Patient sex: F
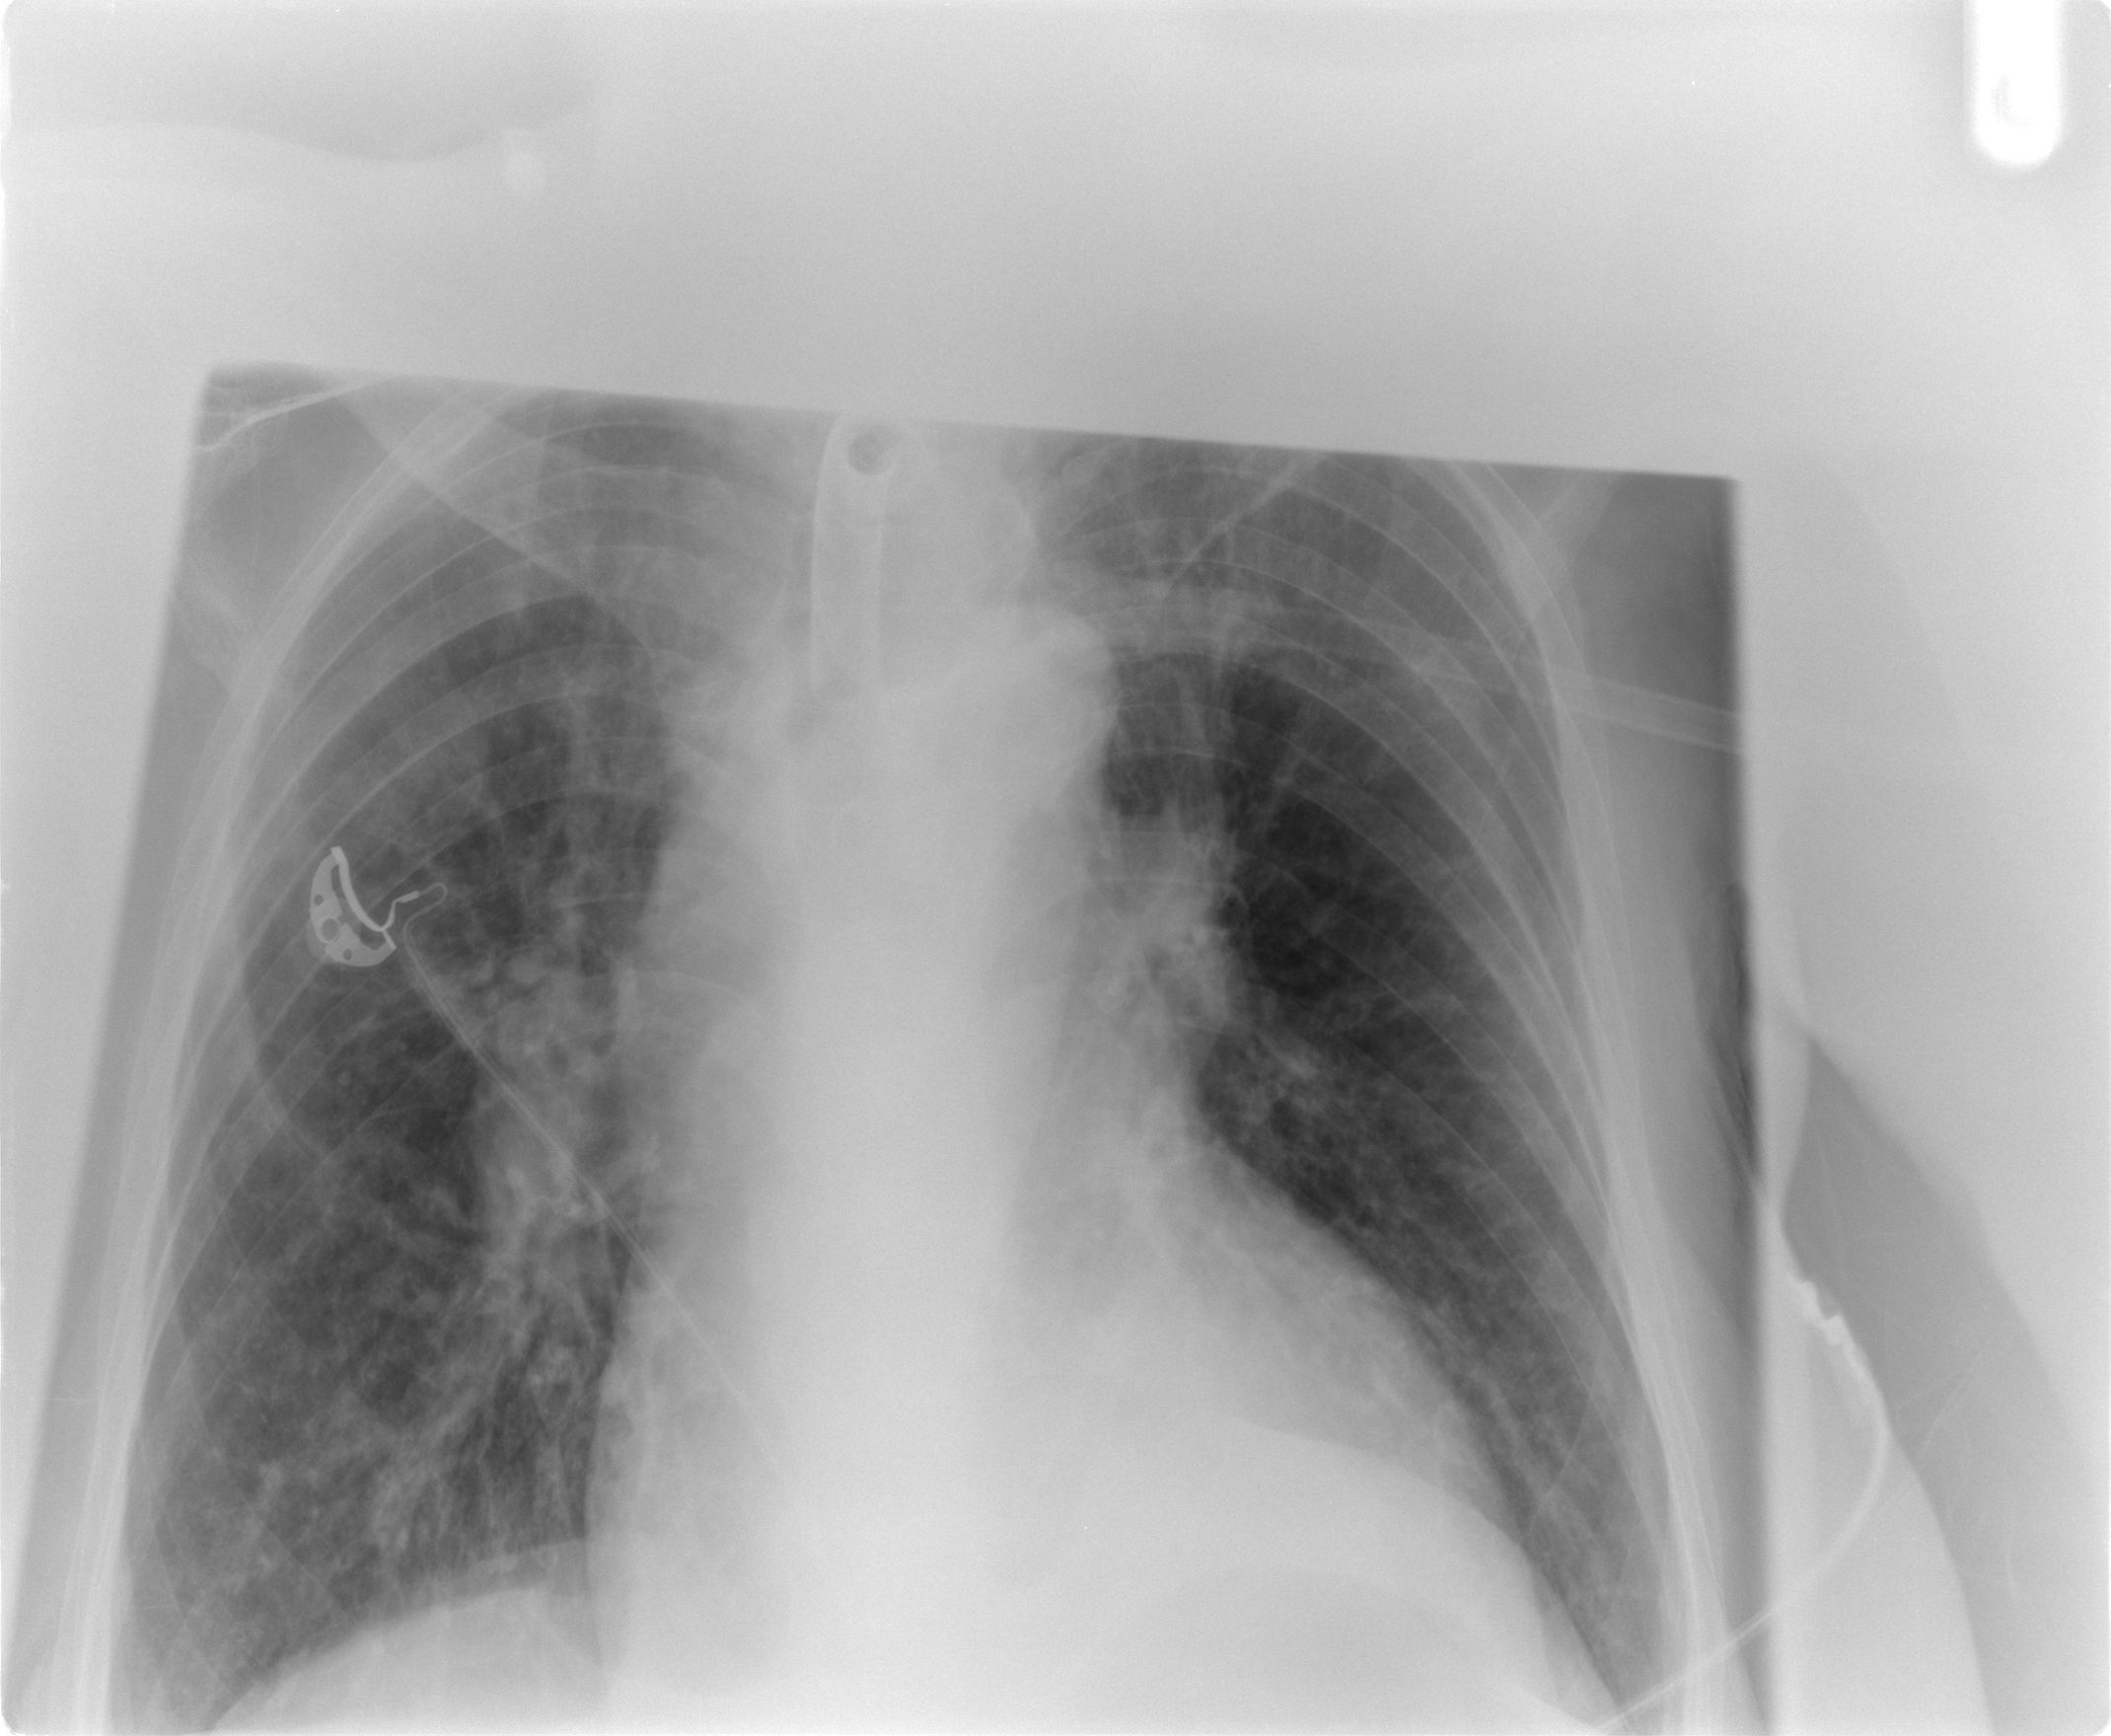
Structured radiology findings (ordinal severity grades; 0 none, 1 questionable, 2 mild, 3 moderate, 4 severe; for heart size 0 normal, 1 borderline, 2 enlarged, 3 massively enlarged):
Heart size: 2
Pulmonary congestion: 1
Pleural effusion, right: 0
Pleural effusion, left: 0
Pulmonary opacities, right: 2
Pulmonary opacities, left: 2
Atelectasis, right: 2
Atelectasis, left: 0